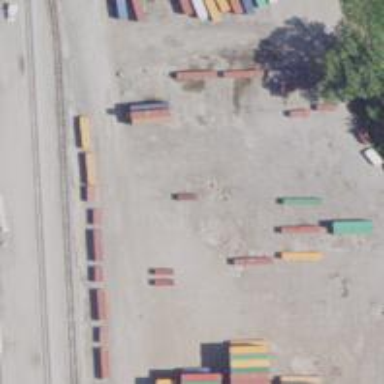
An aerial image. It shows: Railway yard.